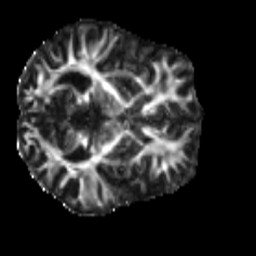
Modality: FA
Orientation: axial
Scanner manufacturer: siemens
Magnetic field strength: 3 T
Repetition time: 4 s
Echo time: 0.0594 s